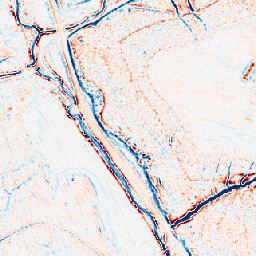
Category: edge_preserving
Decomposition family: bilateral
Decomposition parameters: d: 9
sigma_color: 25
sigma_space: 100
Upsampling method: area
Upsampling parameters: scale: 8
Upsampling scale: 8